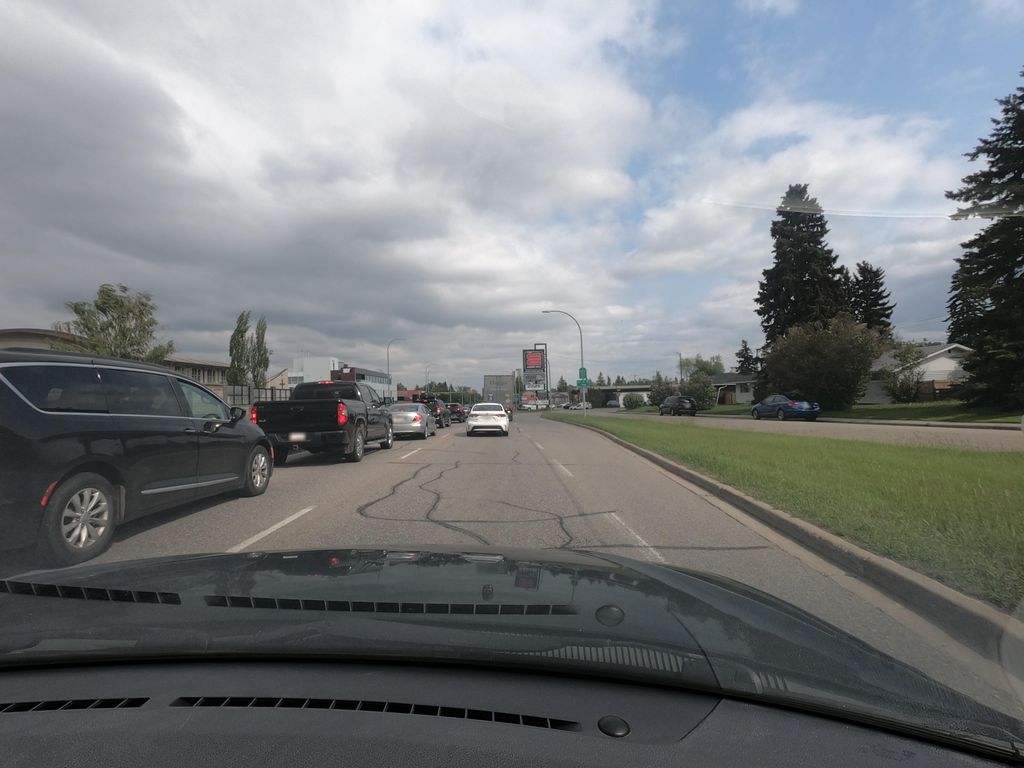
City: calgary